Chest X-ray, PA view. Patient: 30 years old, sex F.
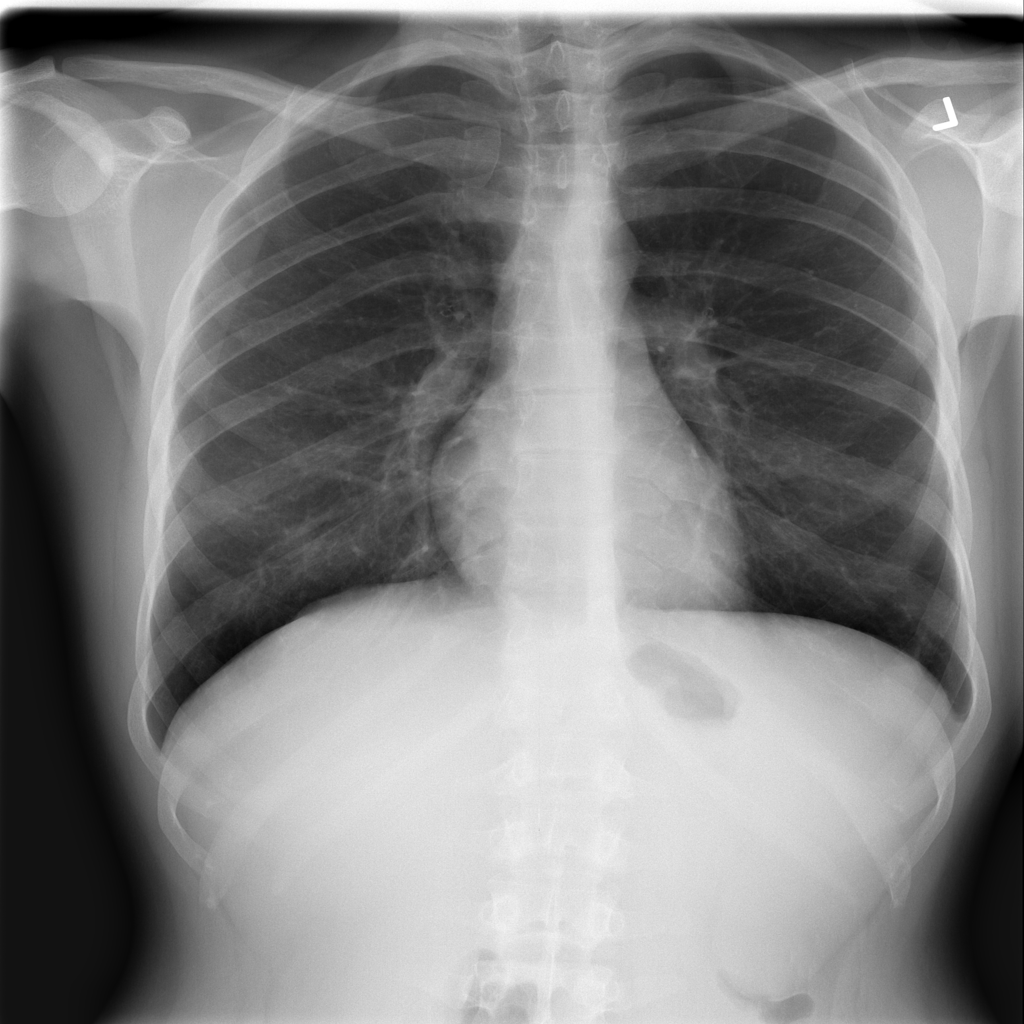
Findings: No Finding